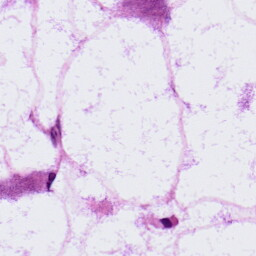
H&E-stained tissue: LymphNode